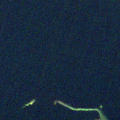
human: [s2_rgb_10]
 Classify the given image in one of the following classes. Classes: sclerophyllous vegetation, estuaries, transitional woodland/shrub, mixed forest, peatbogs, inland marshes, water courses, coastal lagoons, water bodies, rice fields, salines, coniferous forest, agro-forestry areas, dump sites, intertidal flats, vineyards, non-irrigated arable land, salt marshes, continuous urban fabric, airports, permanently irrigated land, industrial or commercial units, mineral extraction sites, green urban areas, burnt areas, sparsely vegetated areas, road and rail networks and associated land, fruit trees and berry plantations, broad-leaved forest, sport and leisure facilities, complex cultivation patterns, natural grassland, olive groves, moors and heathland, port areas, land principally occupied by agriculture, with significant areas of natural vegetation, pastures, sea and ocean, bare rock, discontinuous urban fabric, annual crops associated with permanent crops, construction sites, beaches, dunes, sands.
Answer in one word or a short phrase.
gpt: coniferous forest, water bodies